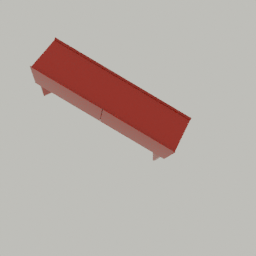
Label: furniture